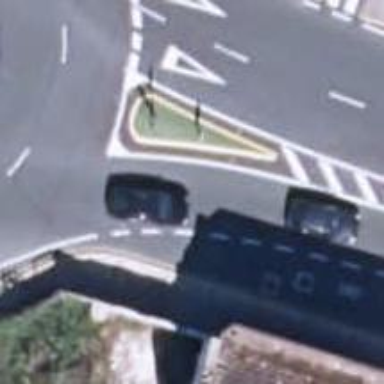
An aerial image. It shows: Secondary road with asphalt surface.